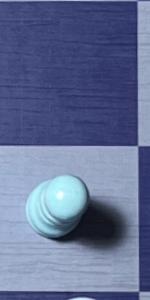
Label: Pawn_White